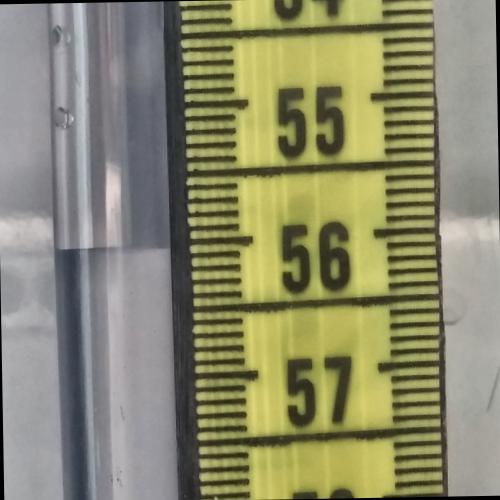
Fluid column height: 56.0 cm